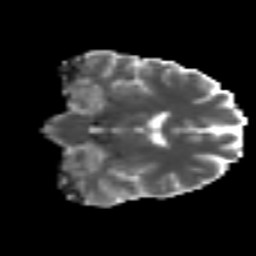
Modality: MD
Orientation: coronal
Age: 33
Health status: ill
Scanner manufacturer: philips
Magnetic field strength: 3 T
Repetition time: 9 s
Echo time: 0.127 s